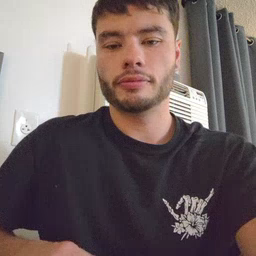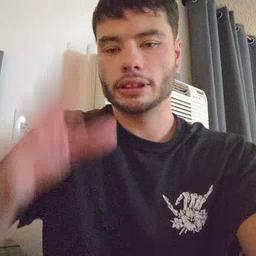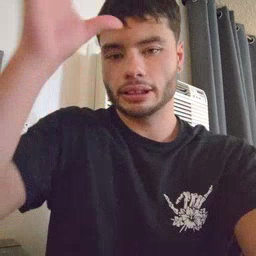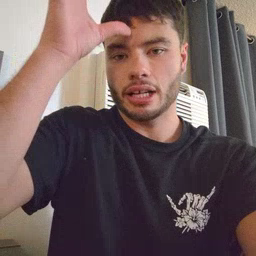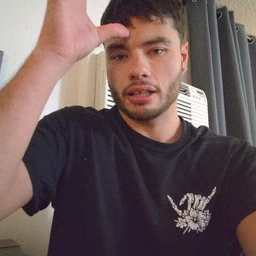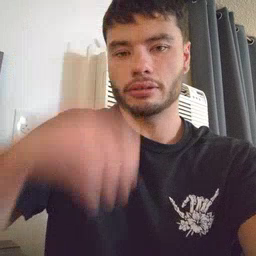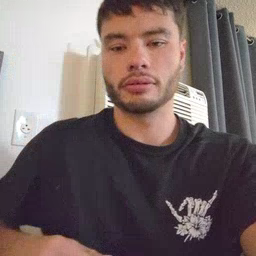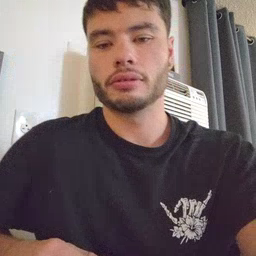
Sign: dad